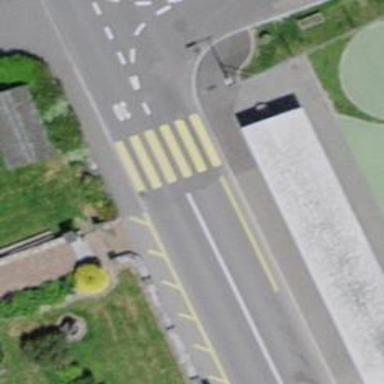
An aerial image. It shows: Zebra crossing with clear markings.